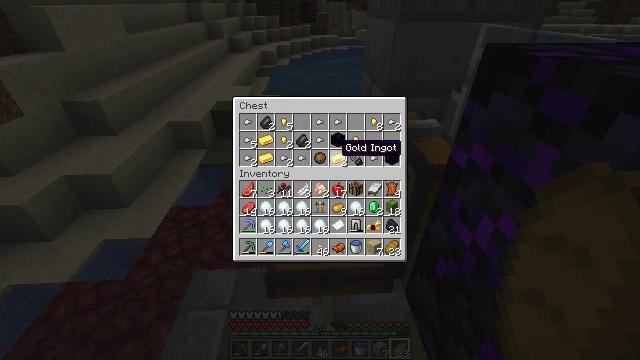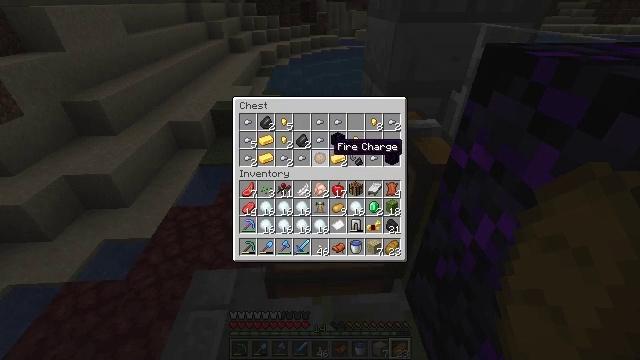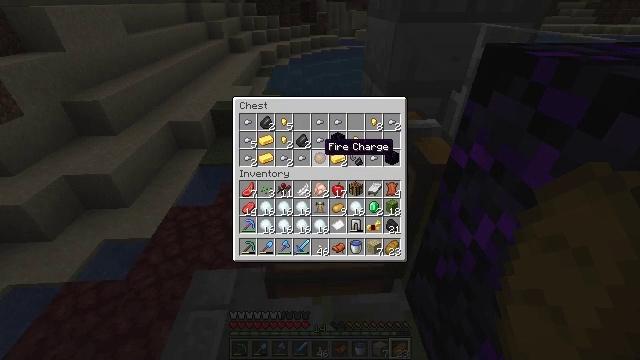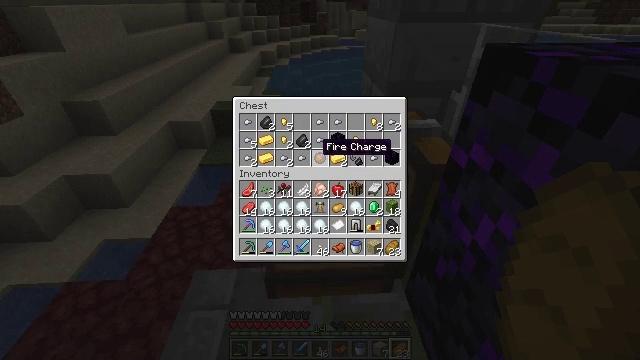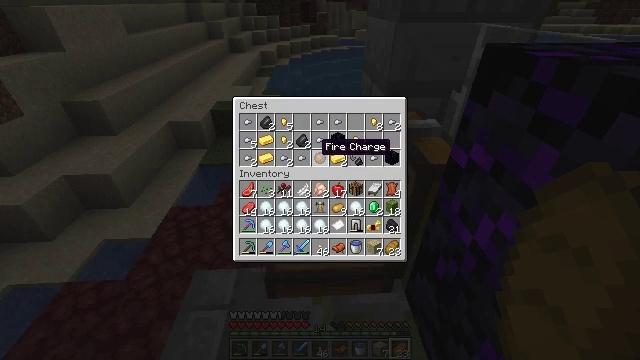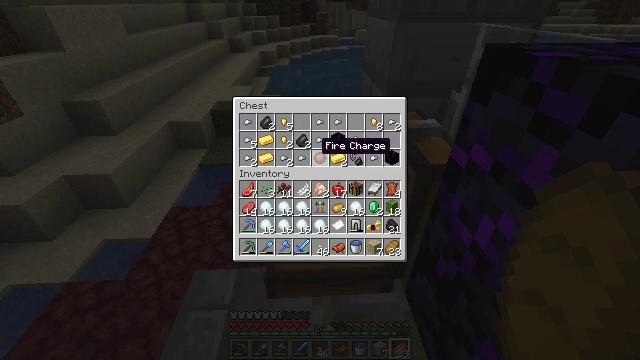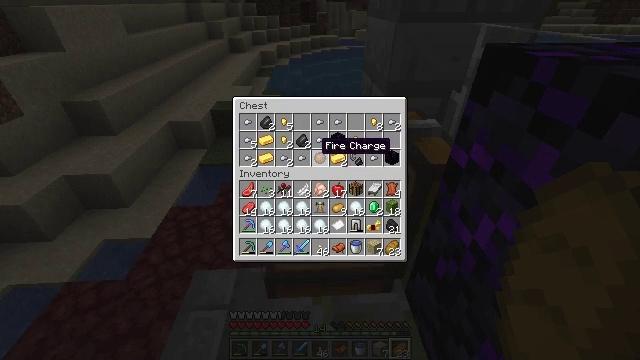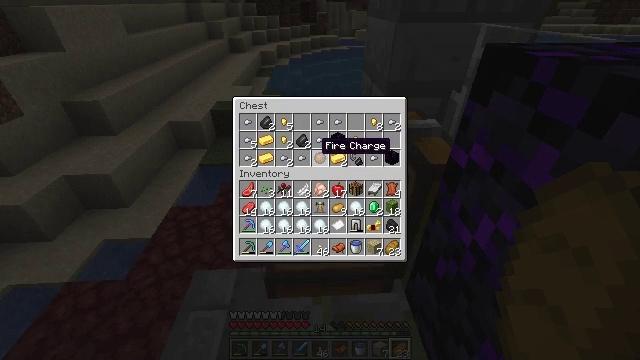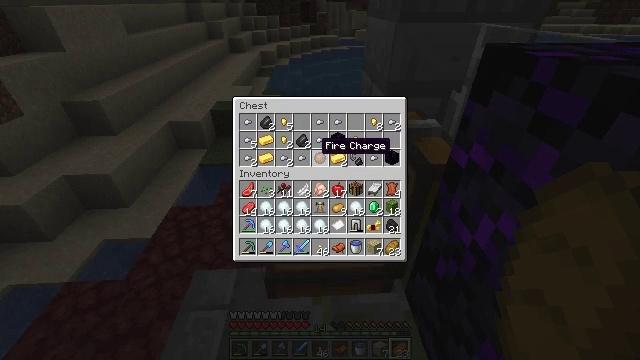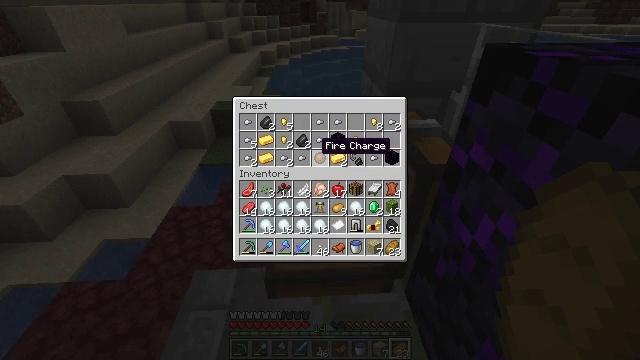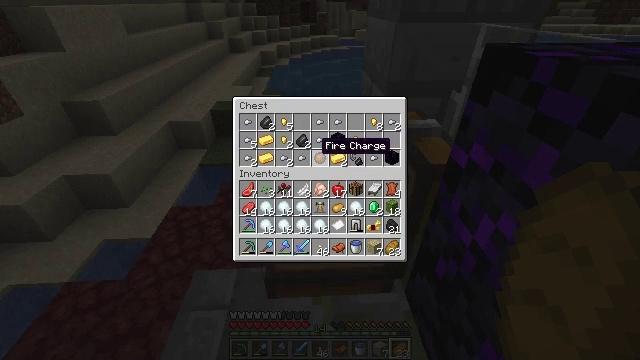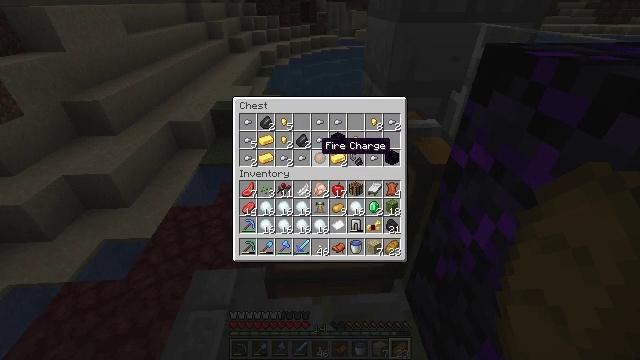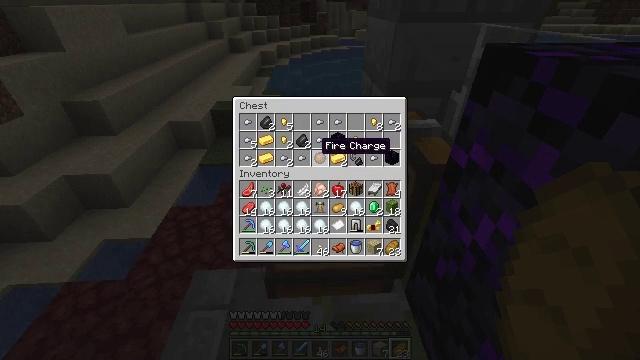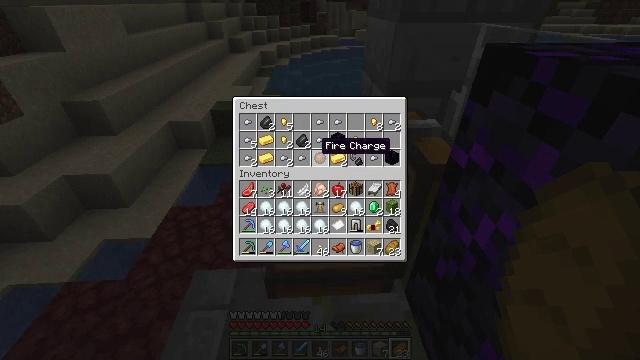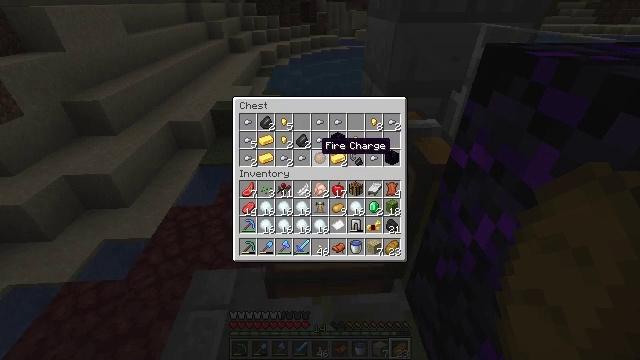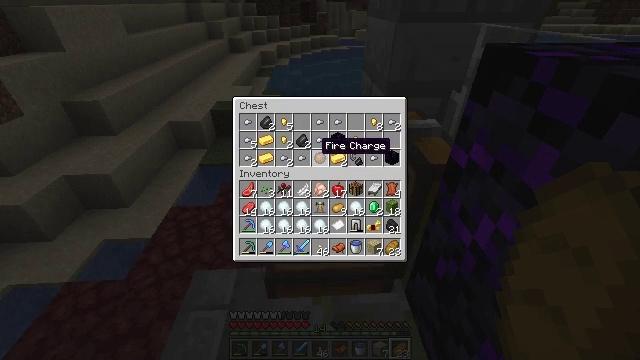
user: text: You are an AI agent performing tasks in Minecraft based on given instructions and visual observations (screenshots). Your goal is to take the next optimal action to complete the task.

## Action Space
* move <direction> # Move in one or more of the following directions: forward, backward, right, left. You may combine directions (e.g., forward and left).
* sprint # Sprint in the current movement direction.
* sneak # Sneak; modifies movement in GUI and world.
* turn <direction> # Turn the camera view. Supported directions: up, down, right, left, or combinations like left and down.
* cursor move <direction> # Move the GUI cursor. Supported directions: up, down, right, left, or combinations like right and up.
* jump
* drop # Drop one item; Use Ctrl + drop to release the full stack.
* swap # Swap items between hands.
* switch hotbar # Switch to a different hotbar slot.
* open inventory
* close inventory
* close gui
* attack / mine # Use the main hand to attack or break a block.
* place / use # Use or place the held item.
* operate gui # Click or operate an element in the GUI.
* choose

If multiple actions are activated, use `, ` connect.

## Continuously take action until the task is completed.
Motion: motion action
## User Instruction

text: Drop a snowball.
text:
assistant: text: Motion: cursor move left
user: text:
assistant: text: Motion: cursor move left
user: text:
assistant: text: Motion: no_op
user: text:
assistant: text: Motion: no_op
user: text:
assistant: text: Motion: no_op
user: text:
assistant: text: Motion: no_op
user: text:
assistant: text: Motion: no_op
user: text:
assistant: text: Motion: no_op
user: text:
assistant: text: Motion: no_op
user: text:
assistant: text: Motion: no_op
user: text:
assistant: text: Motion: no_op
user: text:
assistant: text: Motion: no_op
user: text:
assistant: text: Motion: no_op
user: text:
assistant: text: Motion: no_op
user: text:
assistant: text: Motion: no_op
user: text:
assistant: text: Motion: operate gui
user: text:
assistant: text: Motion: operate gui
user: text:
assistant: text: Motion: operate gui
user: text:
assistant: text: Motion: operate gui
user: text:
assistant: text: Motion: no_op
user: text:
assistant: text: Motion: no_op
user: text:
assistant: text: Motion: no_op
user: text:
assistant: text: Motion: cursor move right and down
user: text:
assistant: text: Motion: no_op
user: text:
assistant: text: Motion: cursor move right and down
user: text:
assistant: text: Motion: cursor move right and down
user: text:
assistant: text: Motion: cursor move down
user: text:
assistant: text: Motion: no_op
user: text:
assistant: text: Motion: no_op
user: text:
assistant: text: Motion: no_op